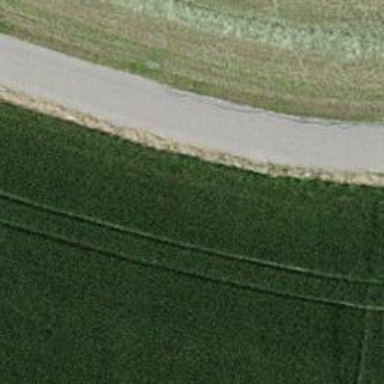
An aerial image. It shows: Asphalt road passing through residential area with agricultural land nearby.